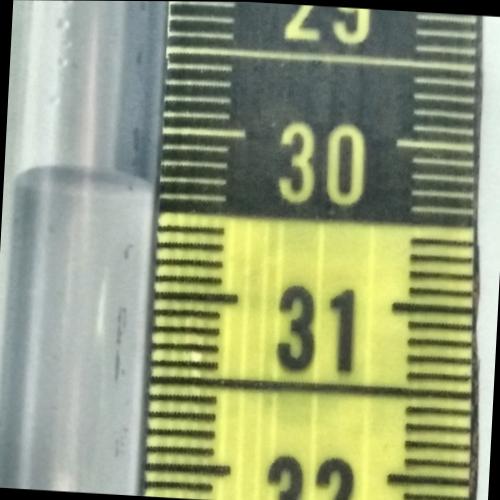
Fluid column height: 30.3 cm